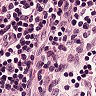
Metastatic tissue present: no